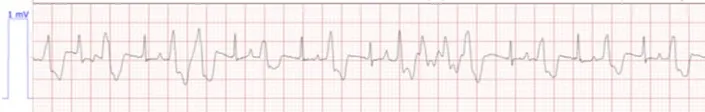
Bradycardia with intermittent ventricular tachycardia. Lead II, HR 127, paper, speed 25.0 mm/s.
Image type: electrography (ekg)